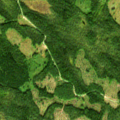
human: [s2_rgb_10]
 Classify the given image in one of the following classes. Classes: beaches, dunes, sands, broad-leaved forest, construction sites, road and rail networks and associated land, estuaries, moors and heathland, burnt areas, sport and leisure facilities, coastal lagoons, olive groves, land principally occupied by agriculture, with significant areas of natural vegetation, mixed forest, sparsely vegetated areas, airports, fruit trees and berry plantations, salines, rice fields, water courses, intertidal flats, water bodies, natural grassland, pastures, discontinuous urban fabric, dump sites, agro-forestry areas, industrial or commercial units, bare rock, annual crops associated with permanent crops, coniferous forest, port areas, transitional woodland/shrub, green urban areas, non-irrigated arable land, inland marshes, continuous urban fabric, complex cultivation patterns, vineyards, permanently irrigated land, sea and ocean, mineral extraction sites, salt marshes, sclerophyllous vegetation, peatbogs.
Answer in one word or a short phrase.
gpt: coniferous forest, mixed forest